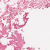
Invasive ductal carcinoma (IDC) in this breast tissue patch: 0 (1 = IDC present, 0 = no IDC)